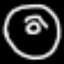
Label: donut